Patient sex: M
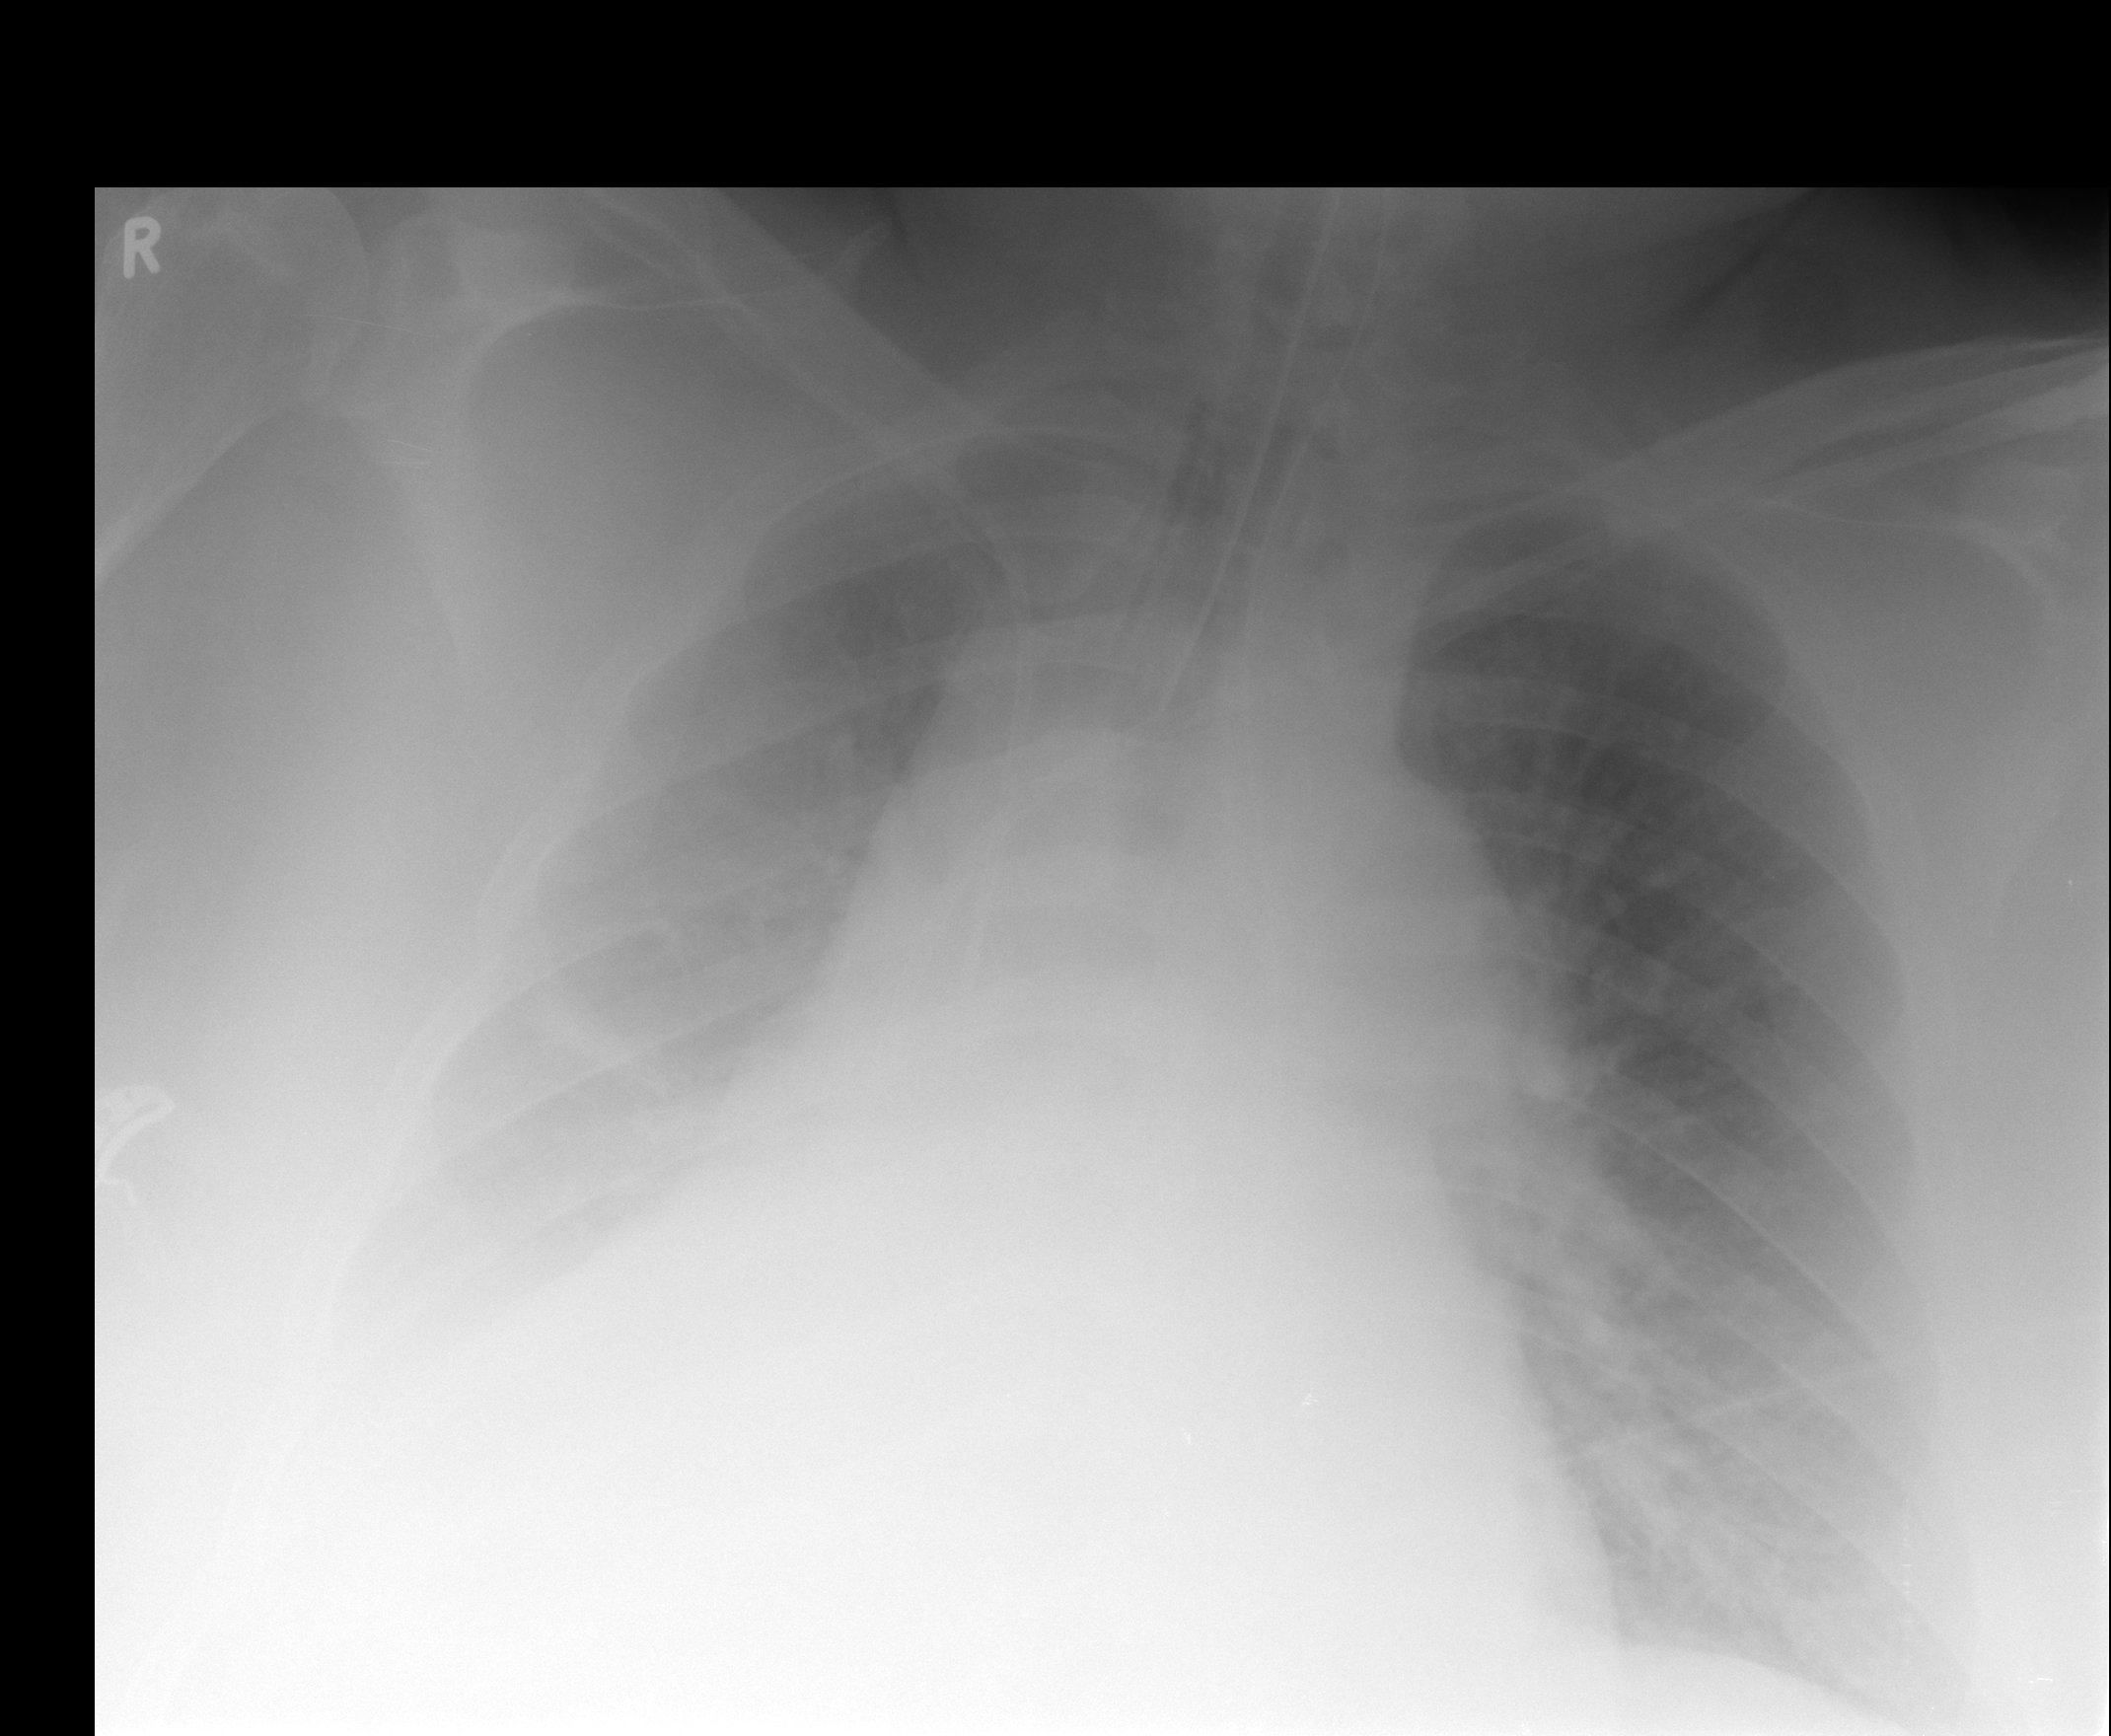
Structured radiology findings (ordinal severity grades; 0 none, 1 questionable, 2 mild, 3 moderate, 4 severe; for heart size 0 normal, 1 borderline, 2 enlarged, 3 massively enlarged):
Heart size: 2
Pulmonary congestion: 3
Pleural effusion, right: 2
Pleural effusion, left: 1
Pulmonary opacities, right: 0
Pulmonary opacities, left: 0
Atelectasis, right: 2
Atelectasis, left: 2